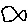
Label: fish